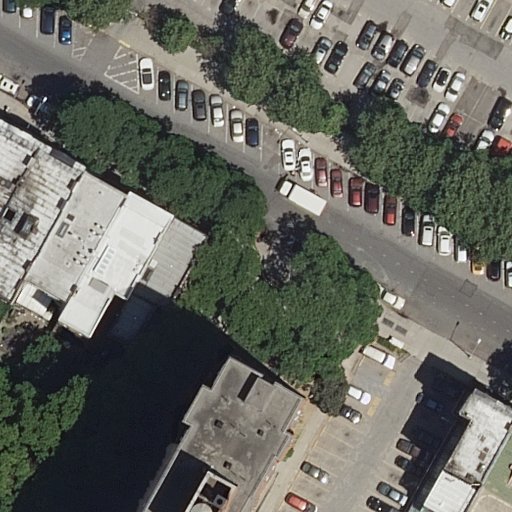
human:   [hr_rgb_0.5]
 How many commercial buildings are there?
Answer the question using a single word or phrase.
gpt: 0

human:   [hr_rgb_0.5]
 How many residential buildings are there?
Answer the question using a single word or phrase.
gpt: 8

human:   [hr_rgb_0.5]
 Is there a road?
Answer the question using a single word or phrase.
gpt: yes

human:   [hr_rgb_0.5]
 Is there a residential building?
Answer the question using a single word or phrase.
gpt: yes

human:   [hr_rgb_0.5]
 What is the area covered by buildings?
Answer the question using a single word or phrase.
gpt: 1861m2

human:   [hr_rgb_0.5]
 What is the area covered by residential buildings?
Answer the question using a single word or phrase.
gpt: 1861m2

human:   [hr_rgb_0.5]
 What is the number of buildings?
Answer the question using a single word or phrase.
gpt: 8

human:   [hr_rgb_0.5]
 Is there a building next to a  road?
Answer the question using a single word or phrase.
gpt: yes

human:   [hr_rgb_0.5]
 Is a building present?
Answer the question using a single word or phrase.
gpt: yes

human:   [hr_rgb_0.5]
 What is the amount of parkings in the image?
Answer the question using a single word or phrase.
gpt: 2

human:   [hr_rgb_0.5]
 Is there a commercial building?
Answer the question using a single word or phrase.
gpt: no

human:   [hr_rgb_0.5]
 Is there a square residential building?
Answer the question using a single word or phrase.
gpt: no

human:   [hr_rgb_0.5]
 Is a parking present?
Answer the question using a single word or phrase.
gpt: yes

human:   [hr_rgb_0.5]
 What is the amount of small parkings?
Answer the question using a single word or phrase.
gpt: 0

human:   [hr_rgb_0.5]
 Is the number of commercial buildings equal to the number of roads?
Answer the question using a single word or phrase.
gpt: no

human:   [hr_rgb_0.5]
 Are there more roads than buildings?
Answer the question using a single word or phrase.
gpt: no

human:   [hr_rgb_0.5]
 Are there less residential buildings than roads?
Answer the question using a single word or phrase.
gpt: no

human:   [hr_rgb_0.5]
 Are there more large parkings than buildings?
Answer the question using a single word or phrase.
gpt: no

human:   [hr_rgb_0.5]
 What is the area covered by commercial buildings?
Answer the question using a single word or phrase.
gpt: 0m2

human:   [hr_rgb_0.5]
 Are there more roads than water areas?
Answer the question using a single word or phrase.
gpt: yes

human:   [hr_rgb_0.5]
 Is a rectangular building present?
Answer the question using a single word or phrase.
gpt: yes

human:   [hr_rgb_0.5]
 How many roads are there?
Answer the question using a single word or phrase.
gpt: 3

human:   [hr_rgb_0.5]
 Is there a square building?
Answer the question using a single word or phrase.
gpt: no

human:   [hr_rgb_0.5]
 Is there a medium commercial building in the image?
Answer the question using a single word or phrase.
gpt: no

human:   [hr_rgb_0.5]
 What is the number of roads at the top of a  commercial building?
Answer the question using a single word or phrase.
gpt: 0

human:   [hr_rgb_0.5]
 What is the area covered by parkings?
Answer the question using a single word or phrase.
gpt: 2558m2

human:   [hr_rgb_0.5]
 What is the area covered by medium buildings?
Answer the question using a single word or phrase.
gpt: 1166m2

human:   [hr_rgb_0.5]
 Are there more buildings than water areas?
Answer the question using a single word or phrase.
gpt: yes

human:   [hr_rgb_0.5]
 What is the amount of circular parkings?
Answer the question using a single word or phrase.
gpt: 0

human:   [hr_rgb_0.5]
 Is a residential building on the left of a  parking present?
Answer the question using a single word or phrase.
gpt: yes

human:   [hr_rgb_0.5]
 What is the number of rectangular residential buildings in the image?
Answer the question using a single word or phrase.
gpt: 4

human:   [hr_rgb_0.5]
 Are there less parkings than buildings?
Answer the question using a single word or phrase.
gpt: yes

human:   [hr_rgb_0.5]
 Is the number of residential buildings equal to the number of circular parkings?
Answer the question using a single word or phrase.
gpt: no

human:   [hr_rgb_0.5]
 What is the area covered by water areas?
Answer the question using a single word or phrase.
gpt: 0m2

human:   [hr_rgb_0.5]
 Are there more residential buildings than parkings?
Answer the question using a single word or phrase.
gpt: yes

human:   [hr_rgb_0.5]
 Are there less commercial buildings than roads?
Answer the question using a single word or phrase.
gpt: yes

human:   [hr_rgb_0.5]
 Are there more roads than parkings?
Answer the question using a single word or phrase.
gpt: yes

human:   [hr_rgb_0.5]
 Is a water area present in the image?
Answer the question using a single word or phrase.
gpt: no

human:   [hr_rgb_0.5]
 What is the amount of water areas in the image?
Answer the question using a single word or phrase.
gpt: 0

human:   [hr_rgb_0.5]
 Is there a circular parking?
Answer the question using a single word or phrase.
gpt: no

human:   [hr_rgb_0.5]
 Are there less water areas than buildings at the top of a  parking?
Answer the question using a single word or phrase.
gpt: yes

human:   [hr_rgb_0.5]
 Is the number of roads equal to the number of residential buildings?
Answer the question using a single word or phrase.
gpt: no

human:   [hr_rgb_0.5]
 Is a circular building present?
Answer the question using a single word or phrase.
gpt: no

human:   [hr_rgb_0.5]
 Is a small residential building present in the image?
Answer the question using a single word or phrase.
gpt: yes

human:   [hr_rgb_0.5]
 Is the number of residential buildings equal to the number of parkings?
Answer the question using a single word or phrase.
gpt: no

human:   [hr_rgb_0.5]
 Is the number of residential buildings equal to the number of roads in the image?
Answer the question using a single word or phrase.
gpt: no

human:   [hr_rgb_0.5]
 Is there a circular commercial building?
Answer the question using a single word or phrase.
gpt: no

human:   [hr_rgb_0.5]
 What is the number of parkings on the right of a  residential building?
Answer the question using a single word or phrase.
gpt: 2

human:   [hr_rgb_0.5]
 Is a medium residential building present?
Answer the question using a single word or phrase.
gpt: yes

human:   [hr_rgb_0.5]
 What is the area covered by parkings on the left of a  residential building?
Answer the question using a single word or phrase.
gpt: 907m2

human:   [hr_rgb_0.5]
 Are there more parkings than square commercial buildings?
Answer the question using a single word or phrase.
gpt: yes

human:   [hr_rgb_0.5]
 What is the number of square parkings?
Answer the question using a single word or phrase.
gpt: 0

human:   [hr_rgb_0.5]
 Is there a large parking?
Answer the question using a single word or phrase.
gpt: yes

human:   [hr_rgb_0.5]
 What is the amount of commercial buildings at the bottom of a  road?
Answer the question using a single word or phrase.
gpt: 0

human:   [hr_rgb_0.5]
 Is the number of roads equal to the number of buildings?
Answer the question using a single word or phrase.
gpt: no

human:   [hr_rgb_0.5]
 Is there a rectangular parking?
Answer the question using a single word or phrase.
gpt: yes

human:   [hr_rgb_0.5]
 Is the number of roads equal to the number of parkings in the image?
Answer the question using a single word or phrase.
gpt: no

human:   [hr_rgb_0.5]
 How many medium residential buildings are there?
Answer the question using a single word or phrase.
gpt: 5

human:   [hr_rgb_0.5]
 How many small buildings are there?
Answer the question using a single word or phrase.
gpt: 2

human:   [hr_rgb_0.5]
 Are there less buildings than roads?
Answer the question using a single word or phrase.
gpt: no

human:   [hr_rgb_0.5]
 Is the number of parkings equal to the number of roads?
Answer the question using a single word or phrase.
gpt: no

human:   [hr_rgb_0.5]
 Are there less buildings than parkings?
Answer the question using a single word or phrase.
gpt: no

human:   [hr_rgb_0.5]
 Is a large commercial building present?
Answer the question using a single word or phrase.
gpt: no

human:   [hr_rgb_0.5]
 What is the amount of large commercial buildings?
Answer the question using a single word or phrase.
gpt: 0